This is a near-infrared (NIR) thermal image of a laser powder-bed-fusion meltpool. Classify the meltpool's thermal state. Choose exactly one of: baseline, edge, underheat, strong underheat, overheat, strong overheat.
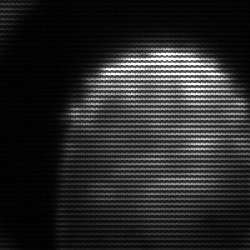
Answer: edge